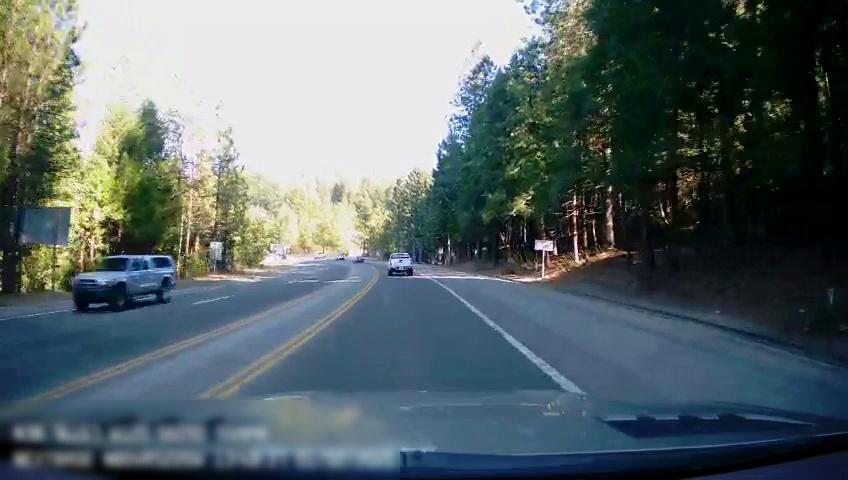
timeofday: Day
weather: Sunny
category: Drivable Space
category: Vehicles | SUV
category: Vehicles | Truck
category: Lanes | Alternate Lane
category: Lanes | Current Lane
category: Lanes | Current Lane
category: Lanes | Opposite Lane
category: Lanes | Opposite Lane
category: Lanes | Opposite Lane
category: Lanes | Opposite Lane
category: Traffic | Signs